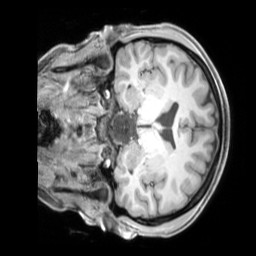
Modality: T1w
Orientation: coronal
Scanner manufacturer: siemens
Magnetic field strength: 3 T
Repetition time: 2.3 s
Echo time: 0.00226 s